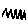
Label: zigzag